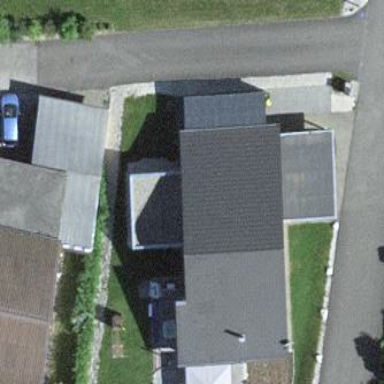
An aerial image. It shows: Simple and straightforward house.